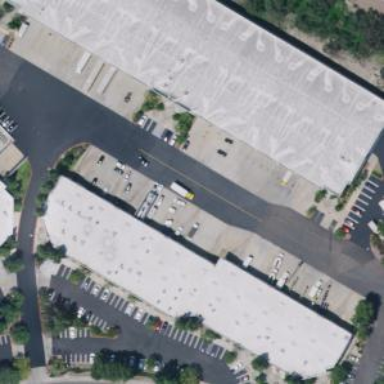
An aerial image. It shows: Industrial building.